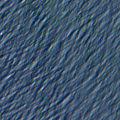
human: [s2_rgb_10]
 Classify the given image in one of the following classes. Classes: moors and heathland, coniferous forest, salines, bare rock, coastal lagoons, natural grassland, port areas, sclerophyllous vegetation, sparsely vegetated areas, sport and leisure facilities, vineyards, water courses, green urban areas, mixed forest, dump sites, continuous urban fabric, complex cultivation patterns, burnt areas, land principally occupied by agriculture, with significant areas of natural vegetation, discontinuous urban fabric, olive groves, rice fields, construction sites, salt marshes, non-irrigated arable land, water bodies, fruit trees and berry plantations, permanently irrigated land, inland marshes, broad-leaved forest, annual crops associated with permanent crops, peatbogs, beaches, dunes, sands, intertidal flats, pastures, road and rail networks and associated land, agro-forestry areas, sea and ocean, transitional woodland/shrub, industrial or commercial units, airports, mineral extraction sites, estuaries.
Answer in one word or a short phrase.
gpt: sea and ocean